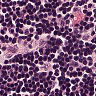
Metastatic tissue present: no